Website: bh-photo
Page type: customer-info-address
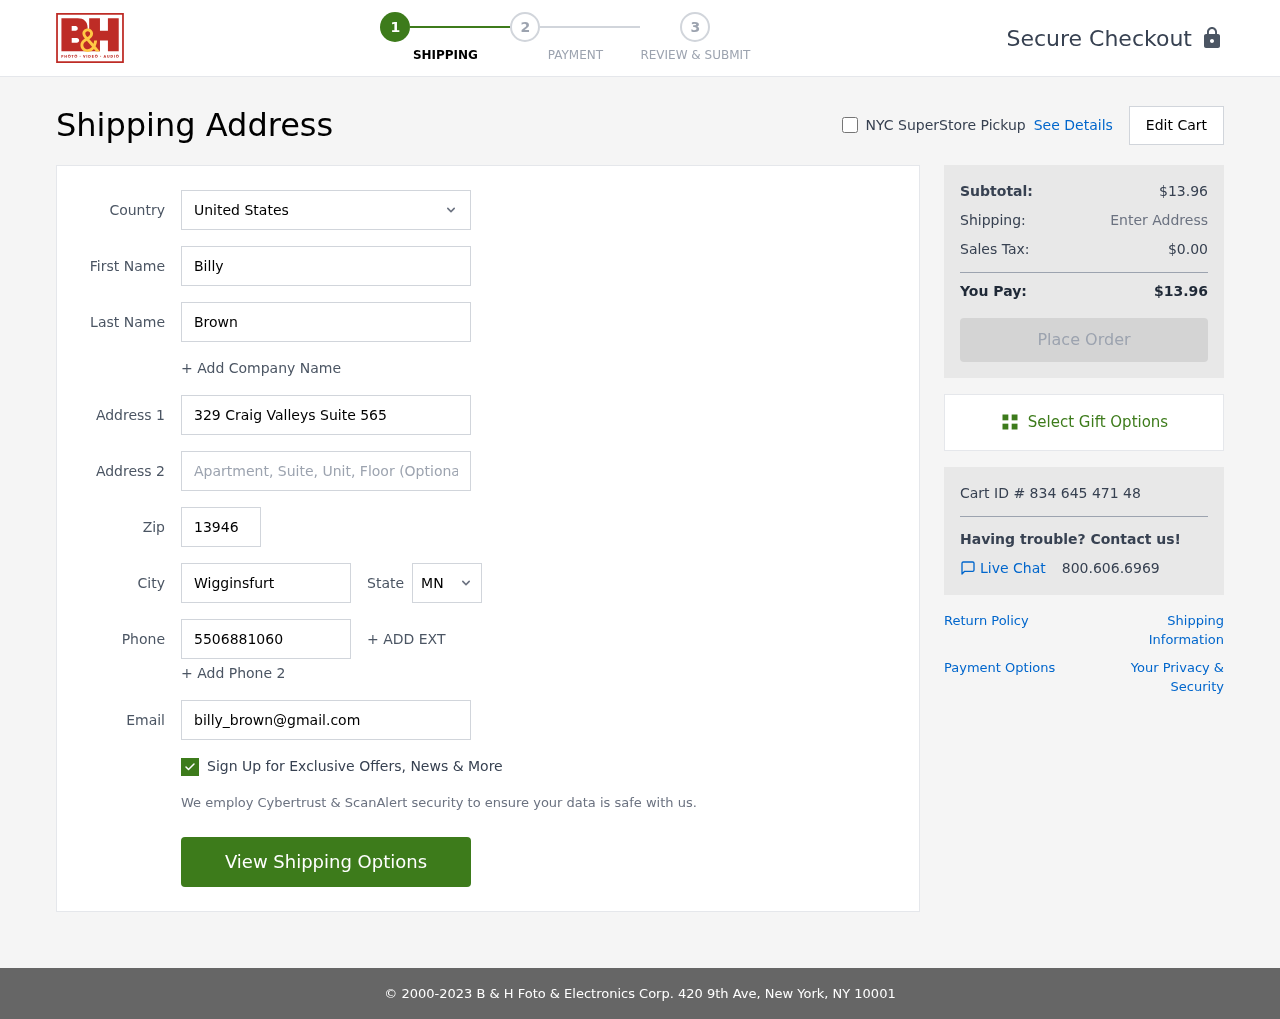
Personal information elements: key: PII_CITY
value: Wigginsfurt
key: PII_COUNTRY
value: United States
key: PII_EMAIL
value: billy_brown@gmail.com
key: PII_FIRSTNAME
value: Billy
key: PII_LASTNAME
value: Brown
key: PII_PHONE
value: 5506881060
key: PII_POSTCODE
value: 13946
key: PII_STATE_ABBR
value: MN
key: PII_STREET
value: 329 Craig Valleys Suite 565
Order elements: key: ORDER_SUBTOTAL
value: $13.96
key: ORDER_TAX
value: $0.00
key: ORDER_TOTAL
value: $13.96
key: ORDER_ID
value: Cart ID # 834 645 471 48